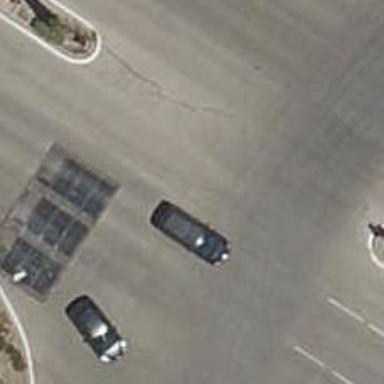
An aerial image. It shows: Road with traffic signals.